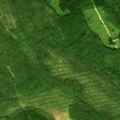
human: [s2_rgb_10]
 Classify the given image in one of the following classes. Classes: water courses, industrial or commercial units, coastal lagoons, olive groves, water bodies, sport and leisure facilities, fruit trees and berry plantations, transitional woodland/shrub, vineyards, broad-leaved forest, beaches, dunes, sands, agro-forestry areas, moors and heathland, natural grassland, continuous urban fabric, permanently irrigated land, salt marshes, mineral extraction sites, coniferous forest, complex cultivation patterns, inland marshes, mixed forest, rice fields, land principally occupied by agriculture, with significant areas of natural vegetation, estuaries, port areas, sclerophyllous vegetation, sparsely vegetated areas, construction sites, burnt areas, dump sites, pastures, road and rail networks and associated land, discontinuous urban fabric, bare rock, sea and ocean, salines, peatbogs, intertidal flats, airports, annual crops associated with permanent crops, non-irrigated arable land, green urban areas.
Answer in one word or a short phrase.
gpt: coniferous forest, mixed forest